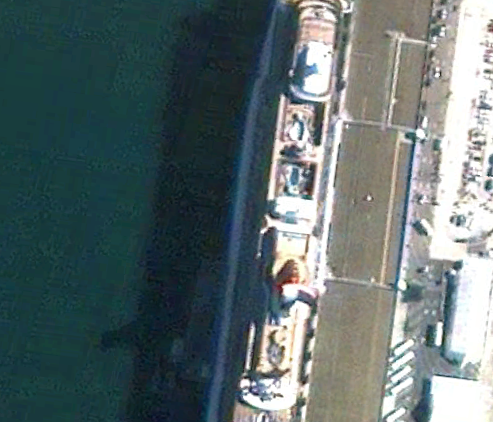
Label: Medical_ship